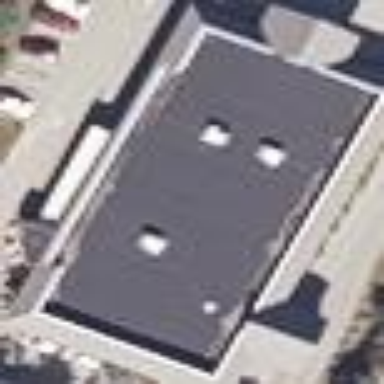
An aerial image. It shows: Building.